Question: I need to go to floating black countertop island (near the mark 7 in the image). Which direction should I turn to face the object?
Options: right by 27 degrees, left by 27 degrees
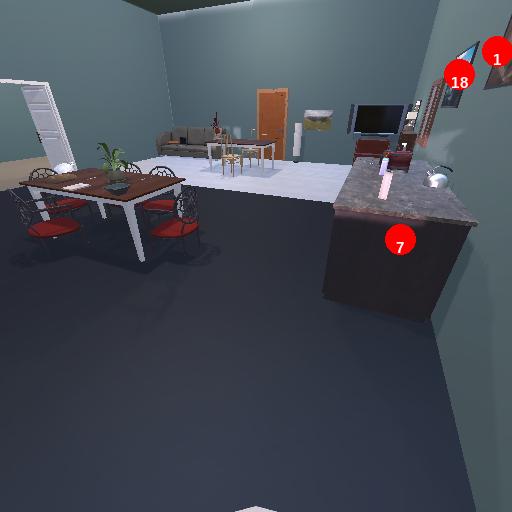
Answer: right by 27 degrees